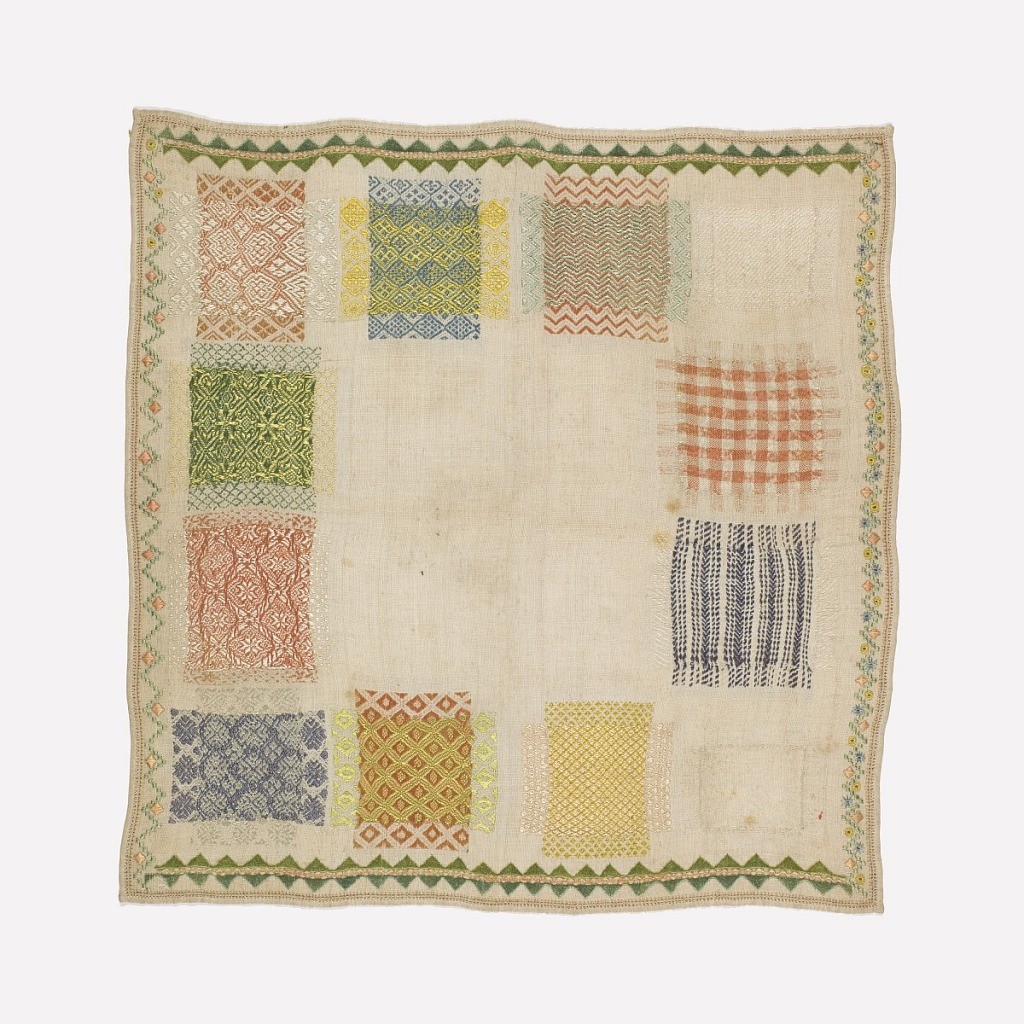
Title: Darning sampler
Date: early 19th century
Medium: silk and linen embroidery on linen foundation Technique: embroidered in running, satin, buttonhole and eyelet stitches with overcasting over withdrawn element work on plain weave foundation
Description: Twelve squares of darning samples within an embroidered border.